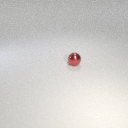
small red metal sphere